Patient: sex M, age 72
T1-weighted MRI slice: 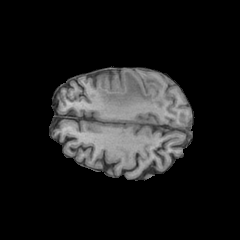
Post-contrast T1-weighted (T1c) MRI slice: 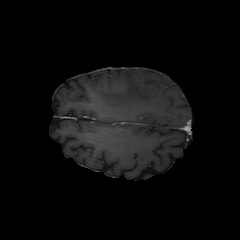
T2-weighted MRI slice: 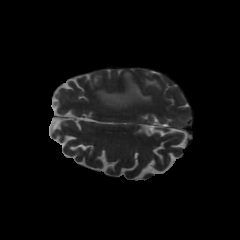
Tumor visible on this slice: yes
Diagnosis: Glioblastoma, IDH-wildtype
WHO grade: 4